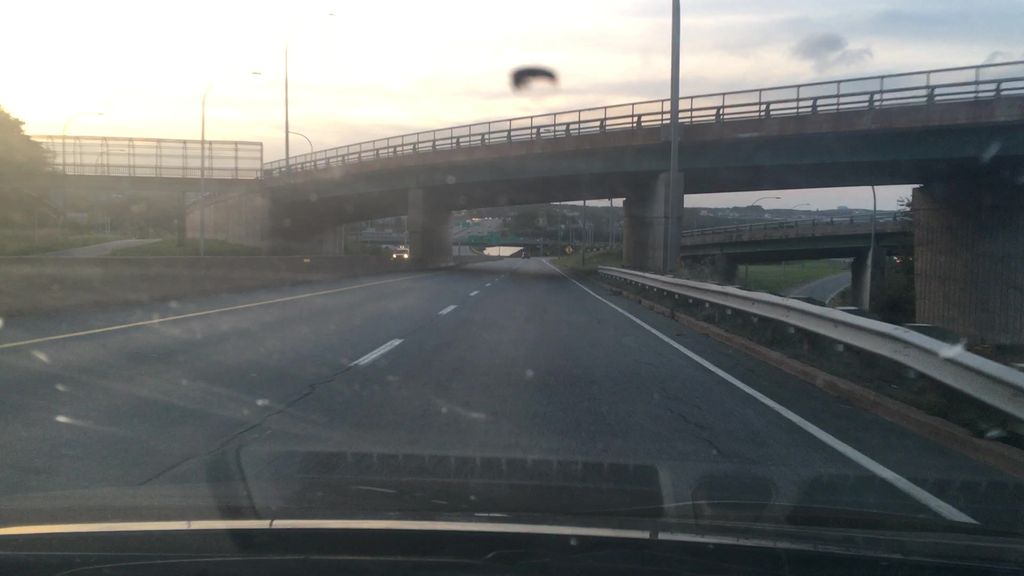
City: halifax